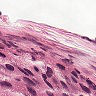
Metastatic tissue present: yes